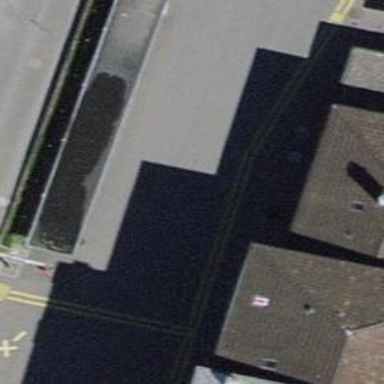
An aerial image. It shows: Building with bicycle parking shed.